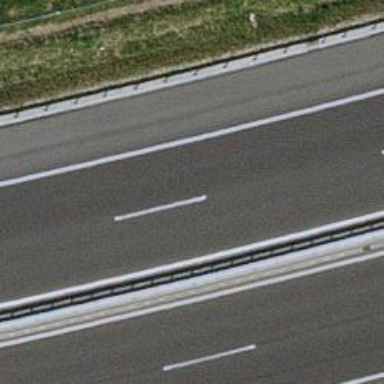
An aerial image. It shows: View of motorway.